Question: I need to create a C# program which will check if input.txt exists (within a time-out of 5 mins), if within 5 mins the input.txt is created it will copy contents to output.txt. Then it has to delete the input.txt (and keep iterating for 10000 runs).
I am doing this to avoid a license re-launch within the program which takes quite sometime compared to program execution.
I tried with timers, Filewatcher but got totally lost.
Can someone help?

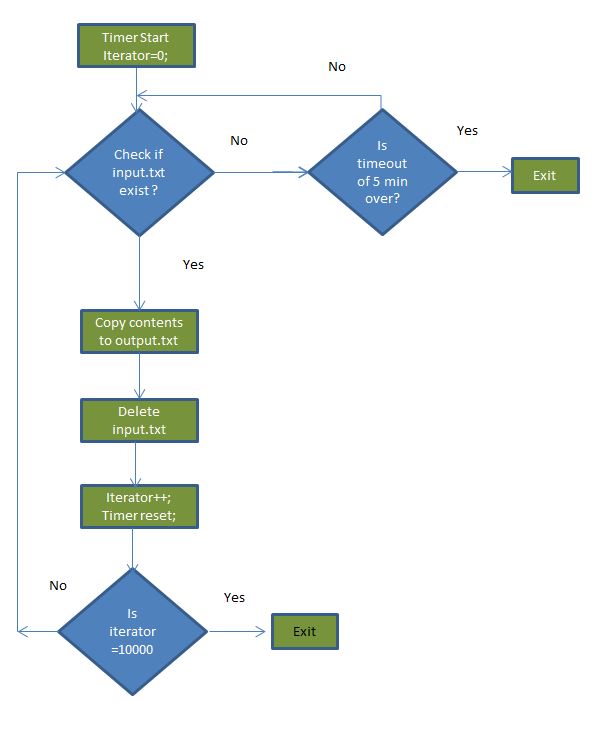
Answer: Using your flow chart for reference and it alone I managed to come up with this piece of code:
'''
string inputPath = "<input.txt file path>";
string outputPath = "<output.txt file path>";
for (int iterator = 0; iterator < 10000; iterator++)
{
bool exists = false;
long startTimeMillis = DateTime.Now.Ticks / TimeSpan.TicksPerMillisecond;
while (!exists)
{
if (DateTime.Now.Ticks / TimeSpan.TicksPerMillisecond - startTimeMillis >= 5 * 60 * 1000) Environment.Exit(0);
if (File.Exists(inputPath))
{
exists = true;
FileStream f = File.Open(inputPath, FileMode.Open);
String output = String.Empty;
for (int i = 0; i < f.Length; i++)
{
output += (char)f.ReadByte();
}
f.Dispose();
File.WriteAllText(outputPath, output);
File.Delete(inputPath);
}
}
}
Environment.Exit(0);
'''
I can't guarantee that my code is applicable for your purposes but it shouldn't be too hard to implement. If need be you can run this code from within a Thread.